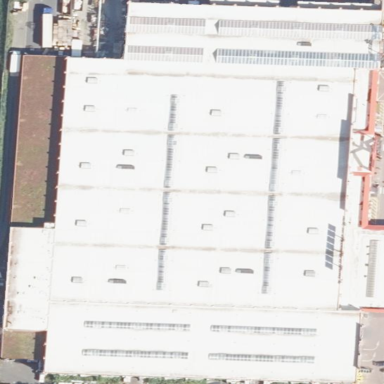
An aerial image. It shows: Building with metal roof.